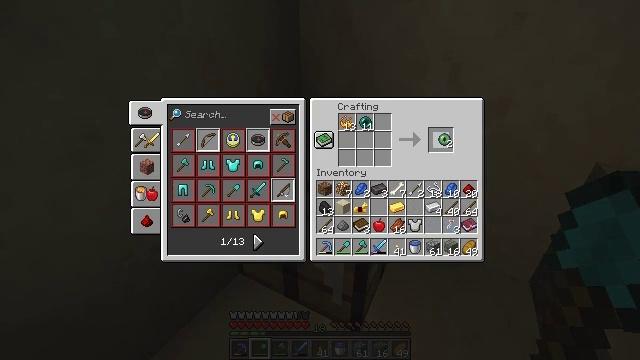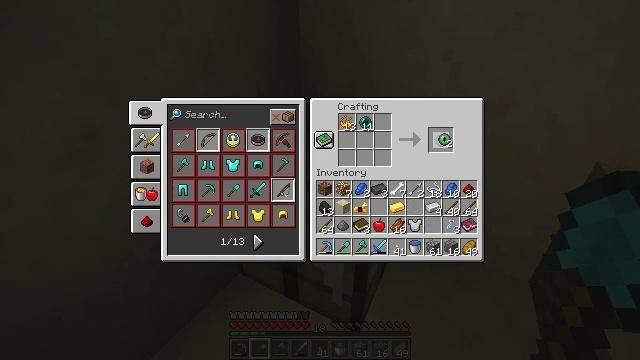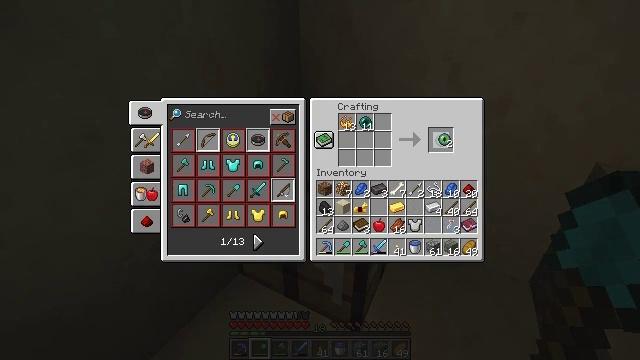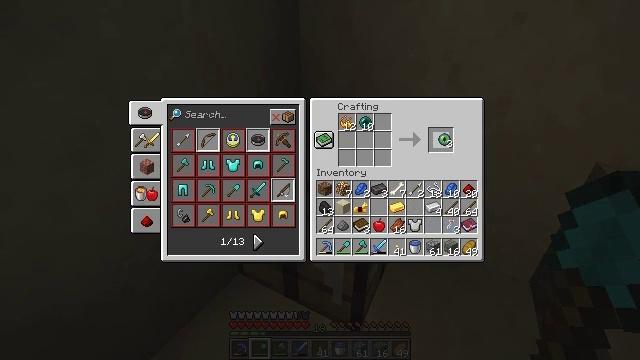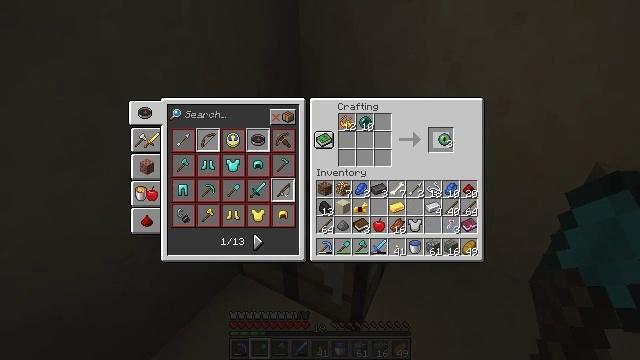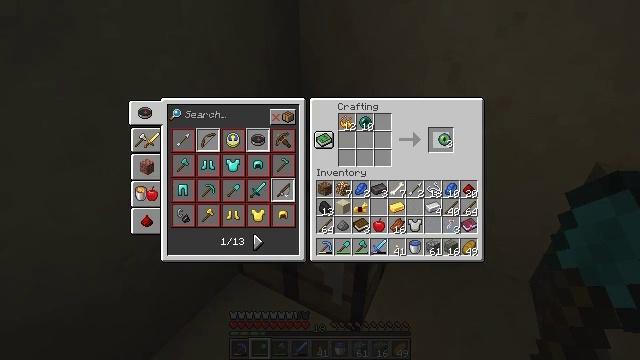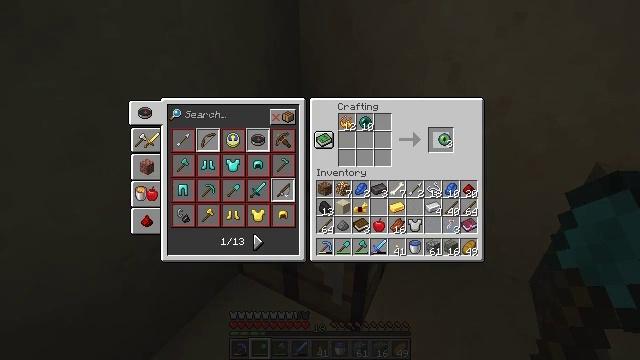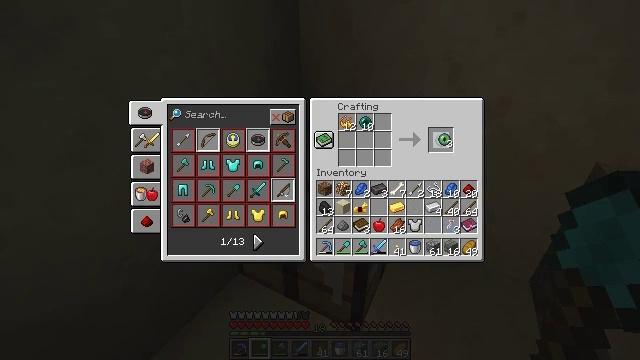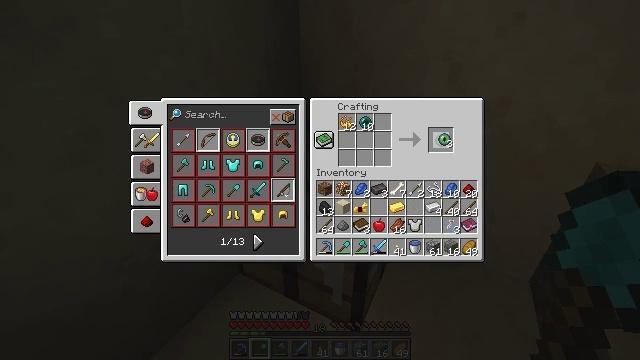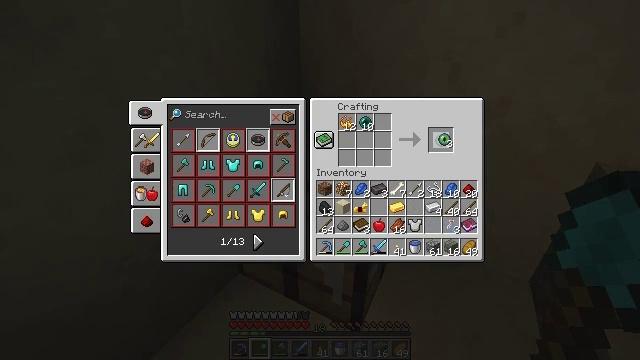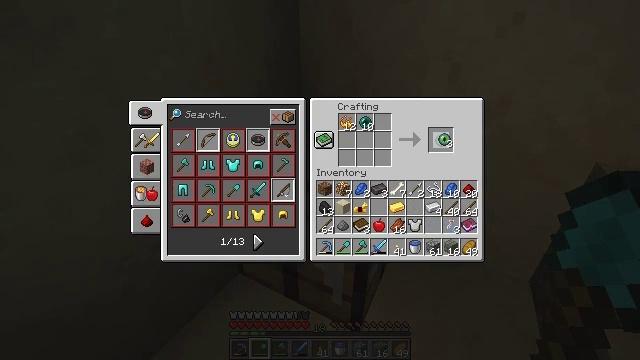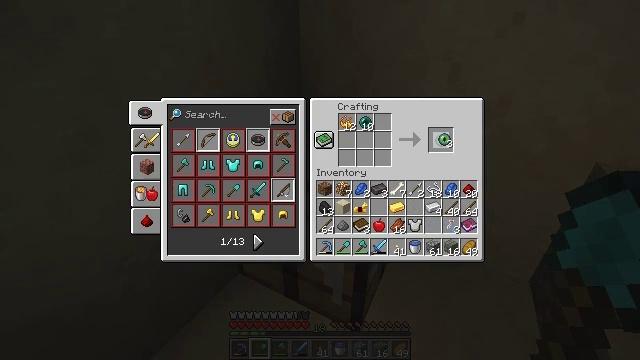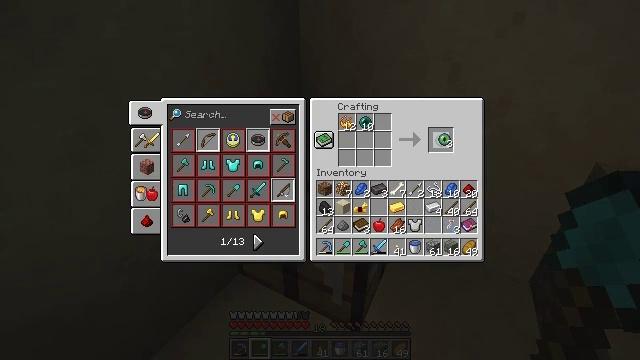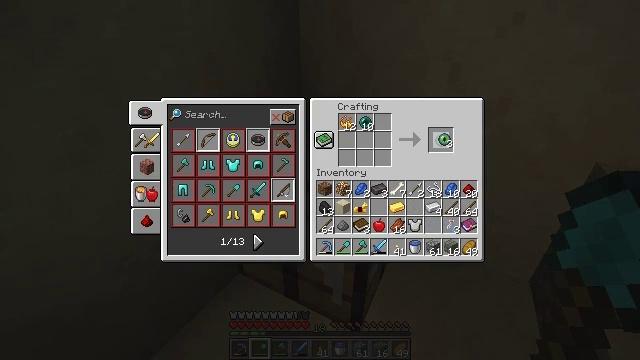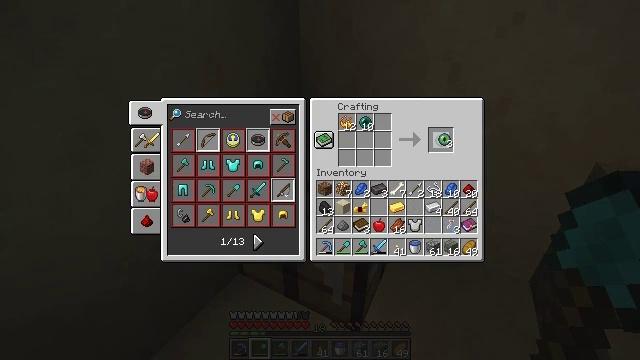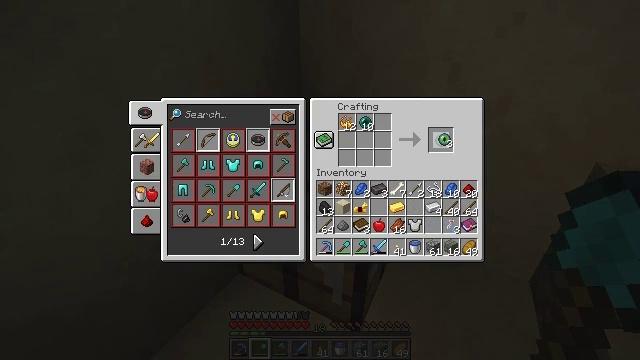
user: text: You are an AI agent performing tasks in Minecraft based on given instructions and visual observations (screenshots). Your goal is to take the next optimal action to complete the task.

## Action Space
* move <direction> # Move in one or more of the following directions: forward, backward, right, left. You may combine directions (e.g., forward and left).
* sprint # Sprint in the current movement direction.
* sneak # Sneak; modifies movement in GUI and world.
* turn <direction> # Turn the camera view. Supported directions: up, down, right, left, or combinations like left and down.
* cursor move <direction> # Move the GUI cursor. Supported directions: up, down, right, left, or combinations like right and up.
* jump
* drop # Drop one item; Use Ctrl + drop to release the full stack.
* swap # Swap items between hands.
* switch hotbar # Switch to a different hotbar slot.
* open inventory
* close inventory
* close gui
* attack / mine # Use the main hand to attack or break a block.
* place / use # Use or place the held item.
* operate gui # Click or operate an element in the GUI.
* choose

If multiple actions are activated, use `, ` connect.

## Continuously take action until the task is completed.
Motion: motion action
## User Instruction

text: Get an ender eye by combining ender pearl and blaze powder in the crafting table.
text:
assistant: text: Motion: operate gui
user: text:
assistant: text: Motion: operate gui
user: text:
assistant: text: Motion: no_op
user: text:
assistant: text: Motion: no_op
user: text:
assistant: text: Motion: no_op
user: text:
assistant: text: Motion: no_op
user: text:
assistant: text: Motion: no_op
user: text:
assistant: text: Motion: no_op
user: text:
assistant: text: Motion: no_op
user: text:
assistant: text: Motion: no_op
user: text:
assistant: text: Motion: no_op
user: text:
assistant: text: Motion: no_op
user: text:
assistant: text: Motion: operate gui
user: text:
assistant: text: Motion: operate gui
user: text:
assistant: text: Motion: operate gui
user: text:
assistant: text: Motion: no_op
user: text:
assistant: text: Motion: no_op
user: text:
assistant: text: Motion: no_op
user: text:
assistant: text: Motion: operate gui
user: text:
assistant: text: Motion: operate gui
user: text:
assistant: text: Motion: operate gui
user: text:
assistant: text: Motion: no_op
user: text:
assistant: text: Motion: no_op
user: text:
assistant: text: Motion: no_op
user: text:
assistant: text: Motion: no_op
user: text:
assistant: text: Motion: no_op
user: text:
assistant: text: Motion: no_op
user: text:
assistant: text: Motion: no_op
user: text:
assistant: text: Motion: no_op
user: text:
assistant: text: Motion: no_op